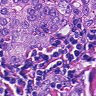
Metastatic tissue present: yes